Field crop: tomato
Growth stage: 1
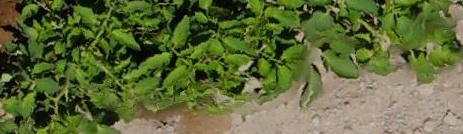
Species: tomato